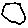
Label: hexagon